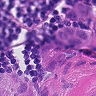
Metastatic tissue present: yes